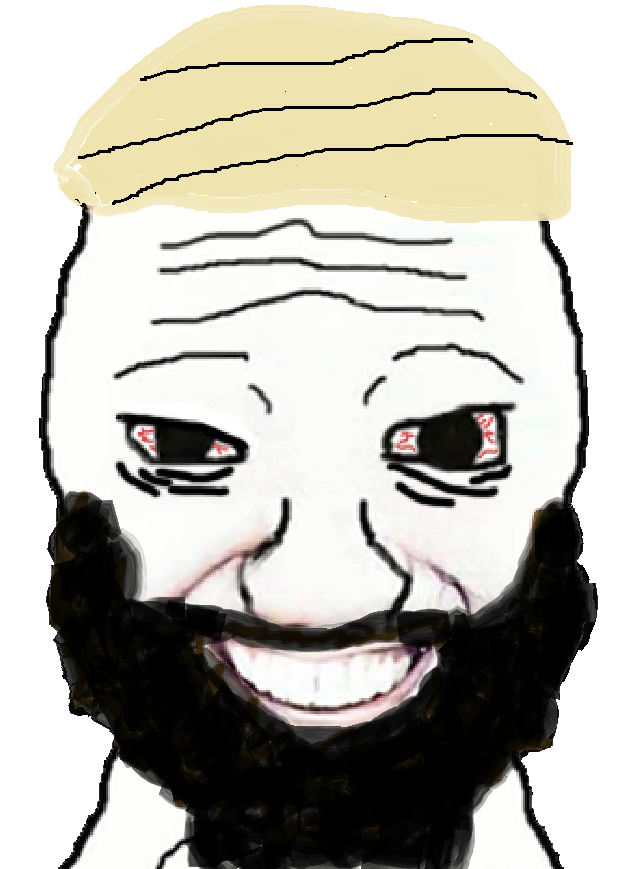
Label: 5_Coomer